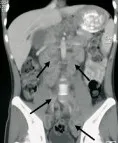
Multiplanar abdominal and pelvic CT, demonstrating extensive lymphadenopathy. C. Coronal image, demonstrating extensive low attenuation para-aortic and pelvic lymphadenopathy (arrowed).
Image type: radiology (ct)